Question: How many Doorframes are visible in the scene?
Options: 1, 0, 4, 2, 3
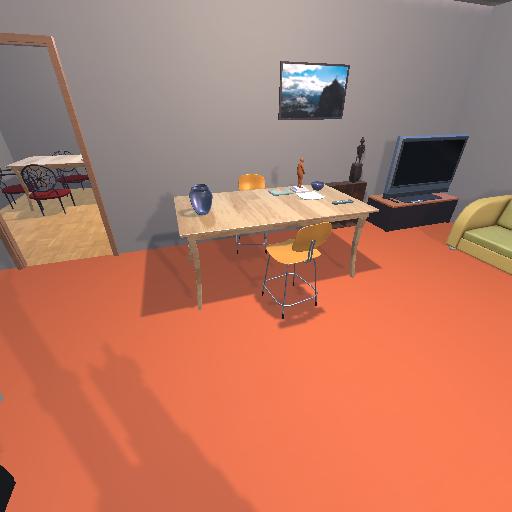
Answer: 1